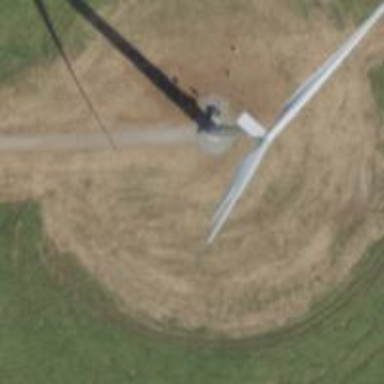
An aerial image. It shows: Wind turbine generator harnessing power from the wind.